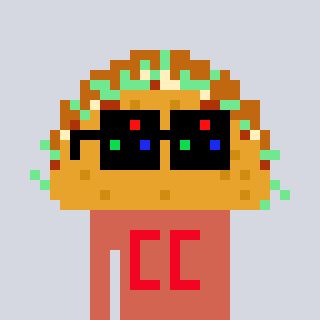
a pixel art character with square black sunglasses, a taco-shaped head and a peachy-colored body on a cool background